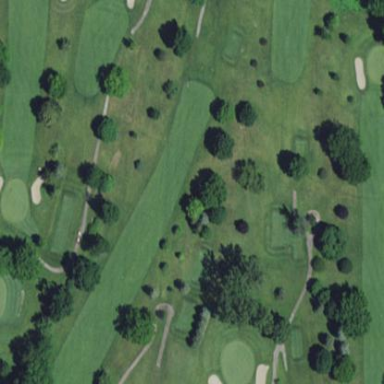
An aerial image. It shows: Well-maintained grassy area serving as golf fairway for the sport of golf.